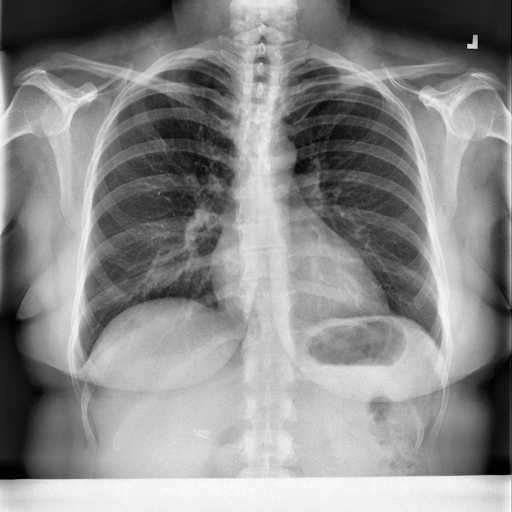
Finding: NORMAL